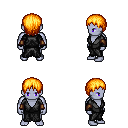
a pixel art fantasy rpg character, male body template, dark elf, purple skin, gray robe, teal pants, light blonde plain hairstyle, leather bracers, four views (front, back, left, right), 2x2 character sprite sheet, small pixel art, hard edges, no anti-aliasing